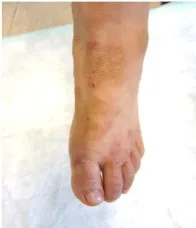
Cutaneous findings. (A, B) Hand and foot eczema in patient III.4.
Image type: medical_photograph (skin_photograph)